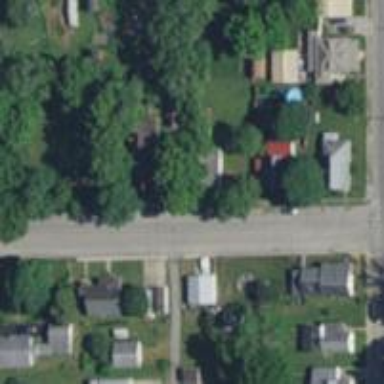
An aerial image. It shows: Alleyway designated as service road.